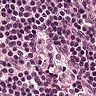
Metastatic tissue present: no